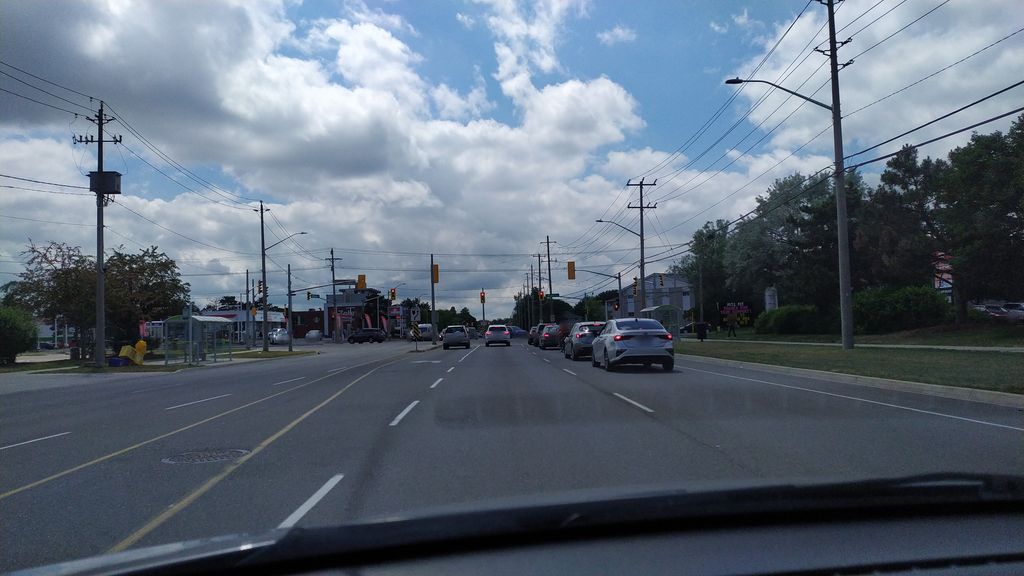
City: kitchener-waterloo